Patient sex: M
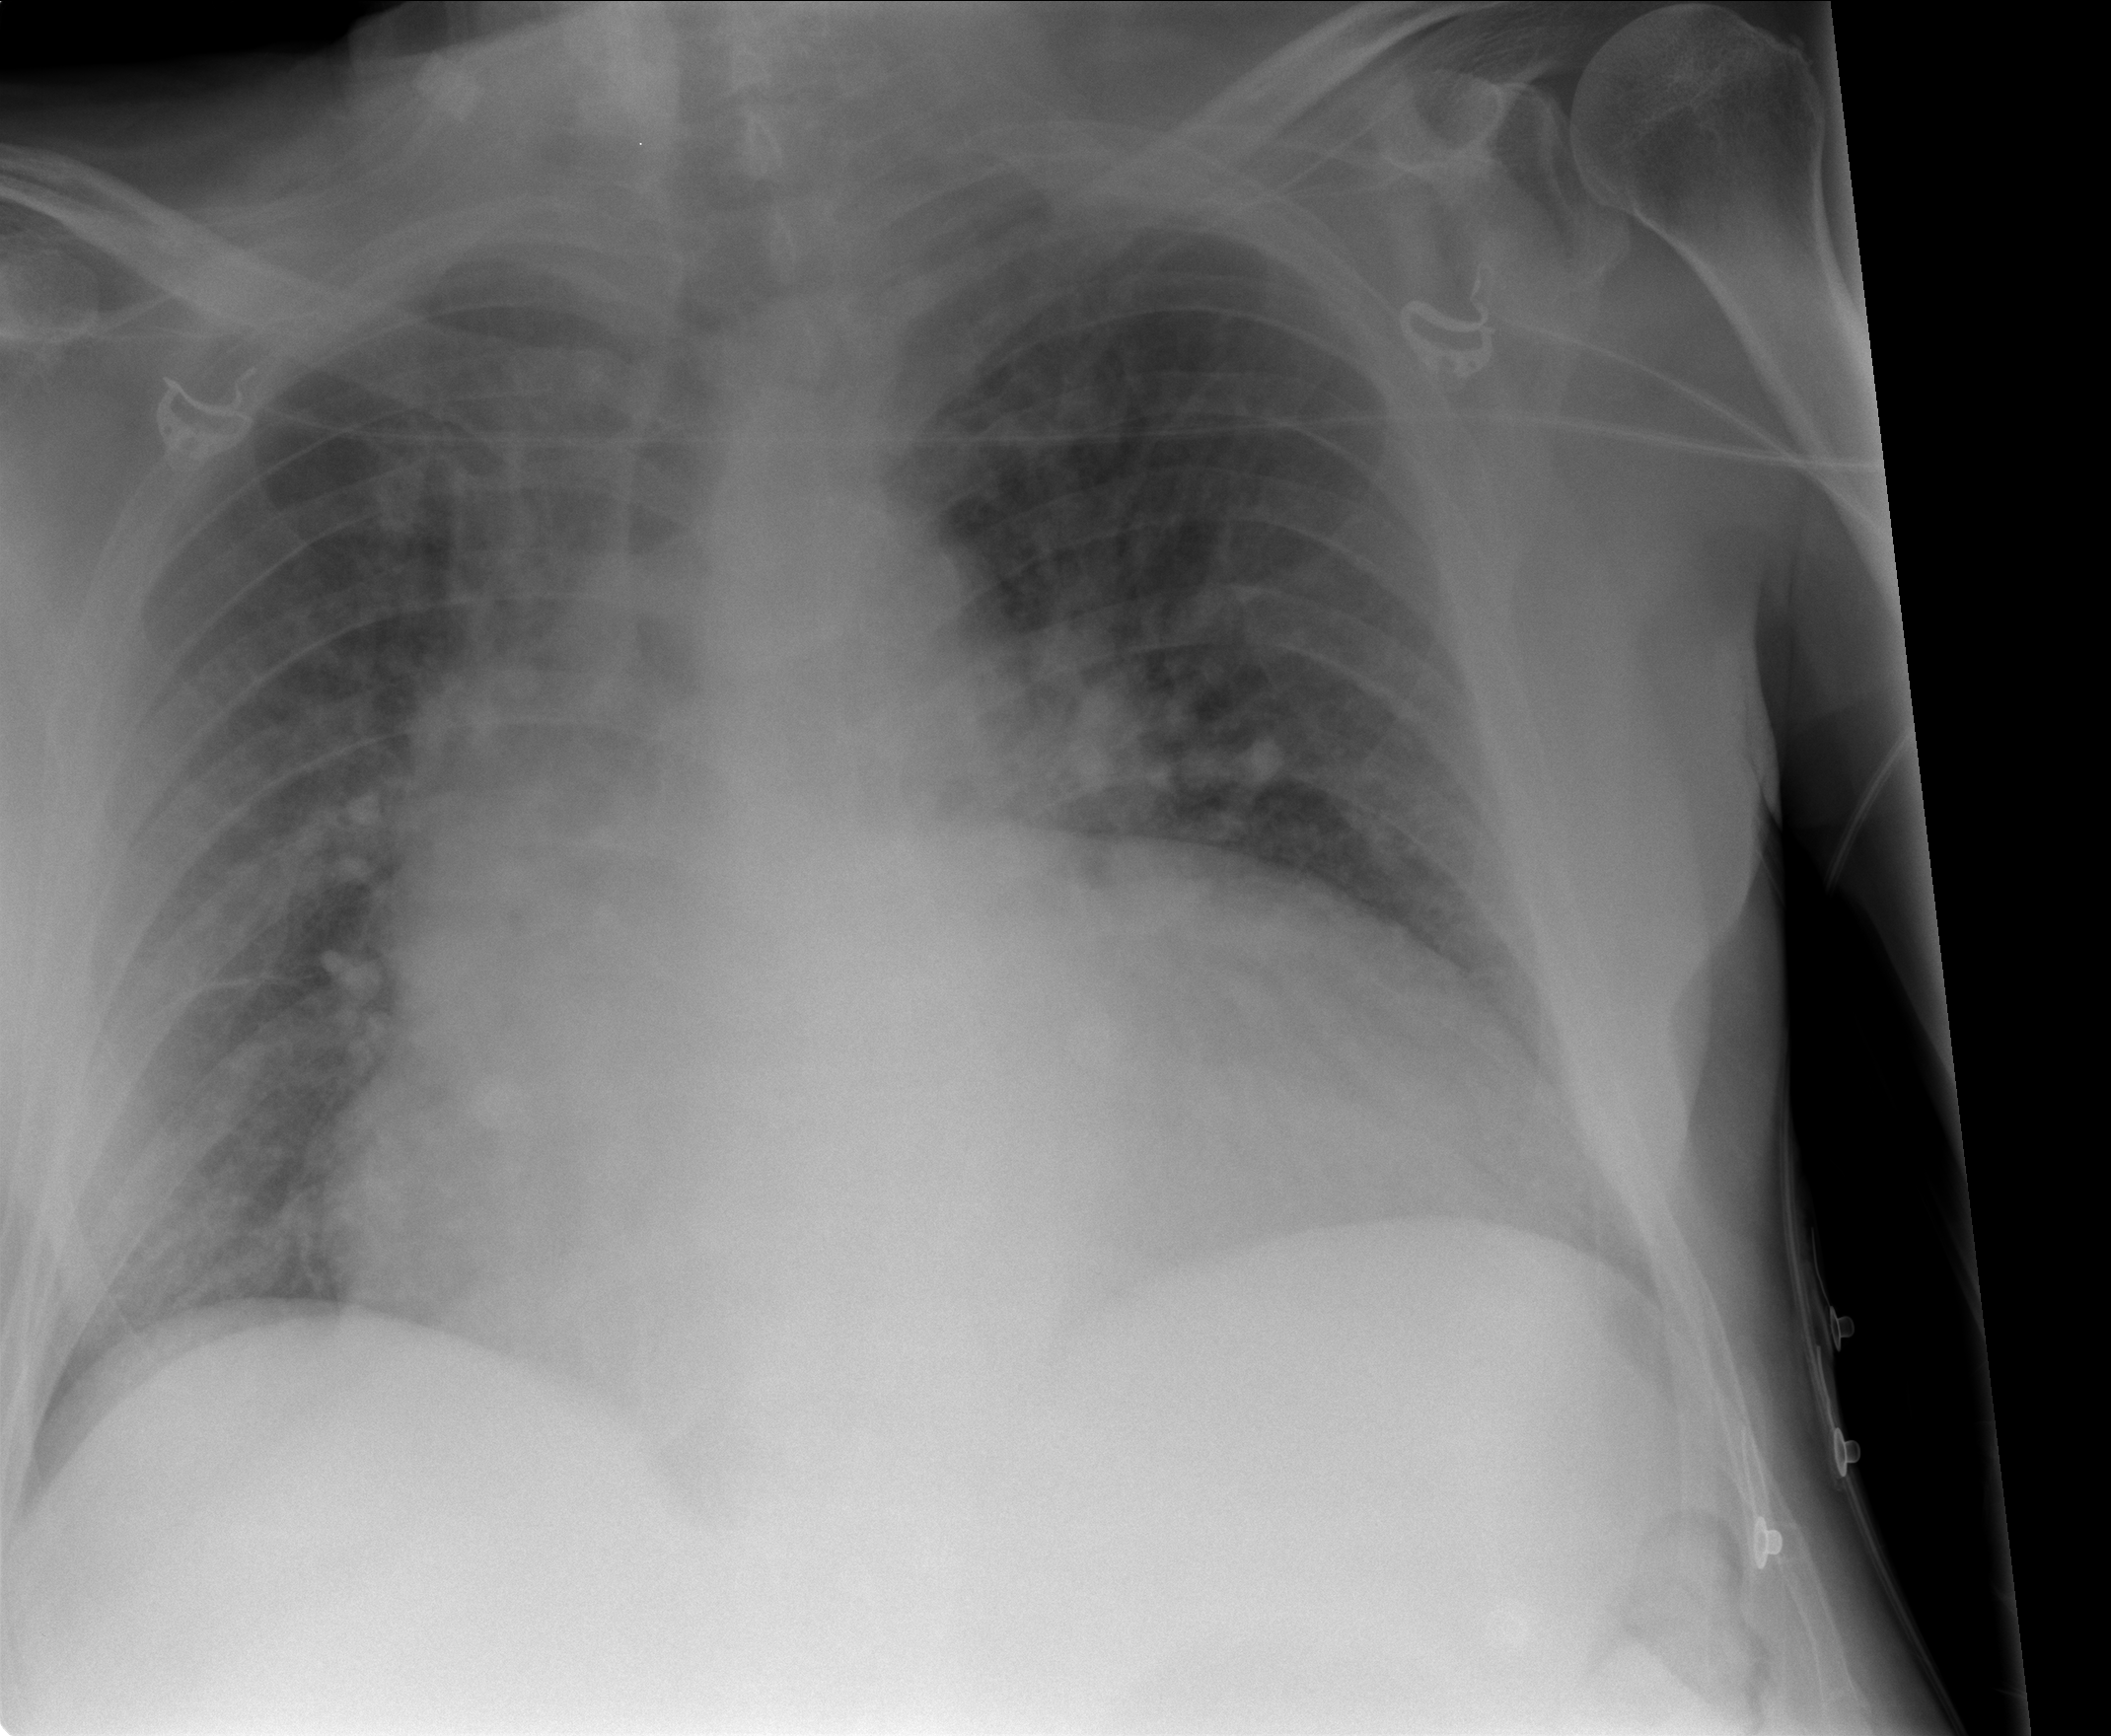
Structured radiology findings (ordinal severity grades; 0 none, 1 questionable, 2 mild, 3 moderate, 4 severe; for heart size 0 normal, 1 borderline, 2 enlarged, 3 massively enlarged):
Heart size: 3
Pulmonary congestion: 3
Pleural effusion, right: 0
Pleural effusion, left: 0
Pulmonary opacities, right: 0
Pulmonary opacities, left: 0
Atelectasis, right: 2
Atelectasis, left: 0